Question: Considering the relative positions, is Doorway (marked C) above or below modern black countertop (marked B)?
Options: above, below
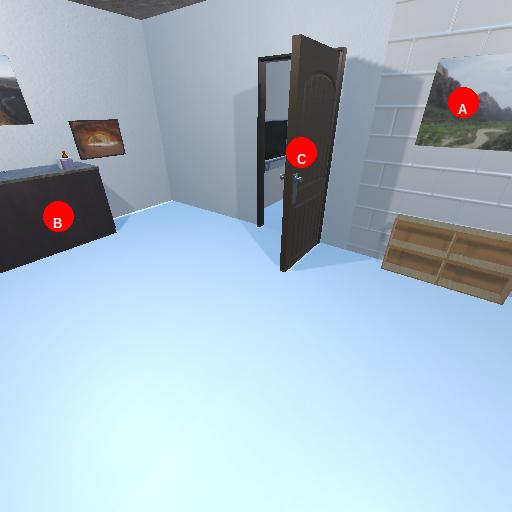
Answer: above